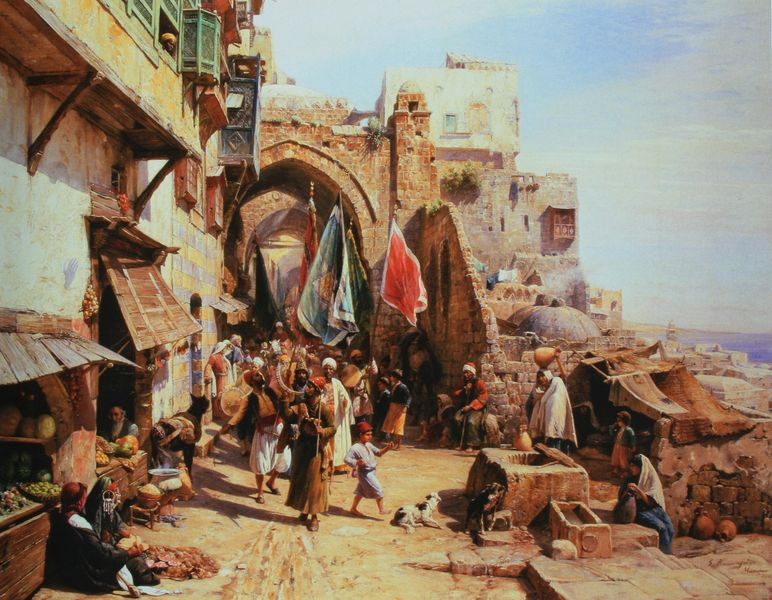
Titel: Straßenszene in Jaffa
Künstler: Gustav Bauernfeind
Institution: Collection Najd
Schlagwörter: blau, blätter, gemälde, himmel, mann, meer, schatten, umhang, wasser, weiß, wolken, frauen, gelb, grün, landschaft, menschen, ocker, sand, sitzen, stadt, wäsche, braun, fenster, frau, licht, männer, straße, szene, dach, gebäude, hund, hunde, obst, rot, tiere, tuch, weg, beige, malerei, bärte, mütze, mützen, architektur, stein, steine, bild, türbogen, öl, horizont, häuser, hütte, qualm, rauch, sonne, sträucher, boden, gewand, tücher, gewänder, händler, kind, brunnen, handel, kinder, ofen, turm, feigen, früchte, balkon, sommer, strand, bogen, fahnen, fassade, passanten, wäscheleine, fahne, flagge, hosen, heiß, afrika, zug, mauer, ziegel, laden, läden, markt, platz, hafen, kuppel, querformat, people, kopftuch, brot, stufe, junge, tor, eingang, ruine, verkäufer, burg, orient, stern, torbogen, festung, kiste, gemäuer, portal, tore, stadttor, wärme, arabisch, rotweiß, krüge, spitzbogen, mauern, mittelalter, empfang, sonnenschein, stadtmauer, baldachin, prozession, umzug, konsolen, flaggen, cape, orientalismus, auszug, turban, arabien, türkei, triumphzug, pluderhosen, greise, zelt, verschlag, bewuchs, ost, brennofen, fes, stände, markisen, waren, basar, bazar, fez, einzug, aufmarsch, kinde, medina, weinkrüge, fhändler, jerusalem, markstände, cistern, marrakesch